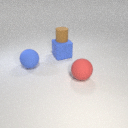
large blue rubber cube behind large red rubber sphere